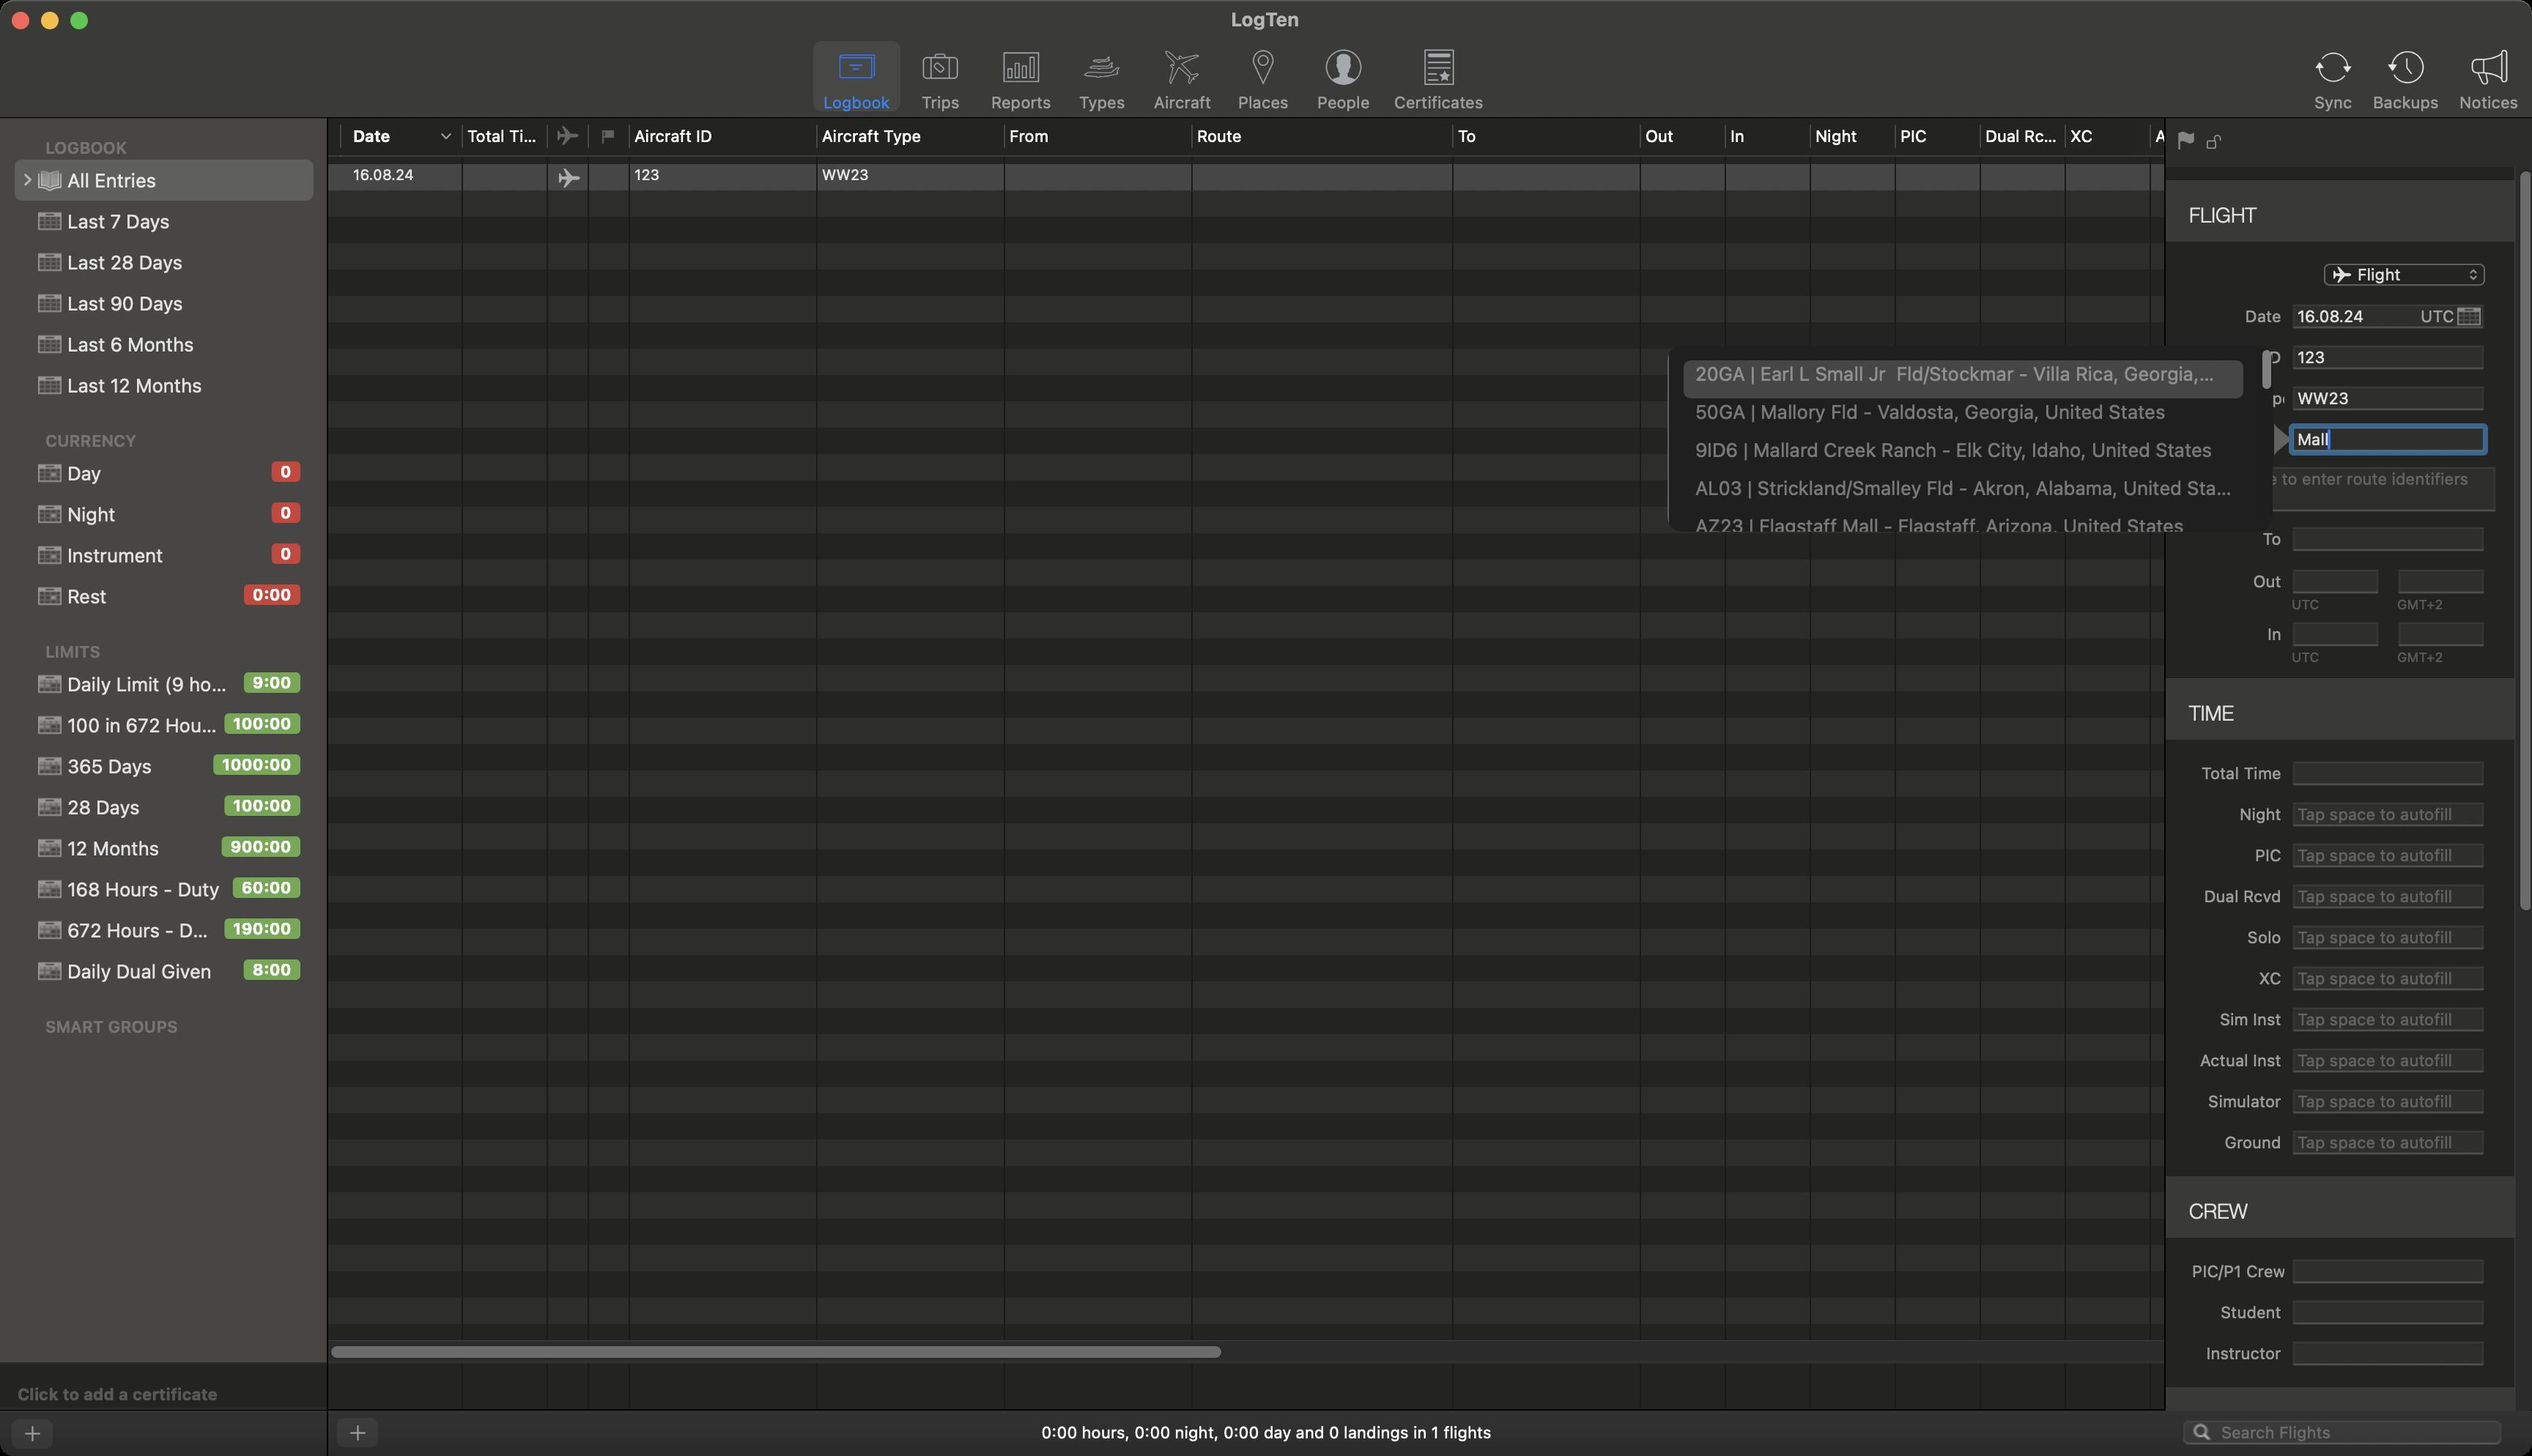
Accessibility tree:
{"name": "LogTen", "role": "AXWindow", "description": null, "role_description": "standard window", "value": null, "position": "0.00;38.00", "size": "1728;994", "children": [{"name": null, "role": "AXSplitGroup", "description": null, "role_description": "split group", "value": null, "position": "0.00;80.00", "size": "1728;914", "children": [{"name": null, "role": "AXGroup", "description": null, "role_description": "group", "value": null, "position": "-7.00;928.00", "size": "234;4", "children": []}, {"name": null, "role": "AXScrollArea", "description": null, "role_description": "scroll area", "value": null, "position": "0.00;80.00", "size": "224;850", "children": [{"name": null, "role": "AXOutline", "description": null, "role_description": "outline", "value": null, "position": "0.00;80.00", "size": "224;850", "children": [{"name": null, "role": "AXRow", "description": null, "role_description": "outline row", "value": null, "position": "0.00;90.00", "size": "224;19", "children": [{"name": null, "role": "AXStaticText", "description": null, "role_description": "text", "value": "LOGBOOK", "position": "29.00;90.00", "size": "179;19", "children": []}]}, {"name": null, "role": "AXRow", "description": null, "role_description": "outline row", "value": null, "position": "0.00;109.00", "size": "224;28", "children": [{"name": null, "role": "AXGroup", "description": null, "role_description": "group", "value": null, "position": "10.00;109.00", "size": "204;28", "children": [{"name": null, "role": "AXDisclosureTriangle", "description": null, "role_description": "disclosure triangle", "value": 0, "position": "12.00;109.00", "size": "13;28", "children": []}, {"name": null, "role": "AXStaticText", "description": null, "role_description": "text", "value": "All Entries", "position": "25.00;109.00", "size": "183;28", "children": []}]}]}, {"name": null, "role": "AXRow", "description": null, "role_description": "outline row", "value": null, "position": "0.00;137.00", "size": "224;28", "children": [{"name": null, "role": "AXStaticText", "description": null, "role_description": "text", "value": "Last 7 Days", "position": "25.00;137.00", "size": "183;28", "children": []}]}, {"name": null, "role": "AXRow", "description": null, "role_description": "outline row", "value": null, "position": "0.00;165.00", "size": "224;28", "children": [{"name": null, "role": "AXStaticText", "description": null, "role_description": "text", "value": "Last 28 Days", "position": "25.00;165.00", "size": "183;28", "children": []}]}, {"name": null, "role": "AXRow", "description": null, "role_description": "outline row", "value": null, "position": "0.00;193.00", "size": "224;28", "children": [{"name": null, "role": "AXStaticText", "description": null, "role_description": "text", "value": "Last 90 Days", "position": "25.00;193.00", "size": "183;28", "children": []}]}, {"name": null, "role": "AXRow", "description": null, "role_description": "outline row", "value": null, "position": "0.00;221.00", "size": "224;28", "children": [{"name": null, "role": "AXStaticText", "description": null, "role_description": "text", "value": "Last 6 Months", "position": "25.00;221.00", "size": "183;28", "children": []}]}, {"name": null, "role": "AXRow", "description": null, "role_description": "outline row", "value": null, "position": "0.00;249.00", "size": "224;28", "children": [{"name": null, "role": "AXStaticText", "description": null, "role_description": "text", "value": "Last 12 Months", "position": "25.00;249.00", "size": "183;28", "children": []}]}, {"name": null, "role": "AXRow", "description": null, "role_description": "outline row", "value": null, "position": "0.00;290.00", "size": "224;19", "children": [{"name": null, "role": "AXStaticText", "description": null, "role_description": "text", "value": "CURRENCY", "position": "29.00;290.00", "size": "179;19", "children": []}]}, {"name": null, "role": "AXRow", "description": null, "role_description": "outline row", "value": null, "position": "0.00;309.00", "size": "224;28", "children": [{"name": null, "role": "AXStaticText", "description": null, "role_description": "text", "value": "Day", "position": "25.00;309.00", "size": "183;28", "children": []}]}, {"name": null, "role": "AXRow", "description": null, "role_description": "outline row", "value": null, "position": "0.00;337.00", "size": "224;28", "children": [{"name": null, "role": "AXStaticText", "description": null, "role_description": "text", "value": "Night", "position": "25.00;337.00", "size": "183;28", "children": []}]}, {"name": null, "role": "AXRow", "description": null, "role_description": "outline row", "value": null, "position": "0.00;365.00", "size": "224;28", "children": [{"name": null, "role": "AXStaticText", "description": null, "role_description": "text", "value": "Instrument", "position": "25.00;365.00", "size": "183;28", "children": []}]}, {"name": null, "role": "AXRow", "description": null, "role_description": "outline row", "value": null, "position": "0.00;393.00", "size": "224;28", "children": [{"name": null, "role": "AXStaticText", "description": null, "role_description": "text", "value": "Rest", "position": "25.00;393.00", "size": "183;28", "children": []}]}, {"name": null, "role": "AXRow", "description": null, "role_description": "outline row", "value": null, "position": "0.00;434.00", "size": "224;19", "children": [{"name": null, "role": "AXStaticText", "description": null, "role_description": "text", "value": "LIMITS", "position": "29.00;434.00", "size": "179;19", "children": []}]}, {"name": null, "role": "AXRow", "description": null, "role_description": "outline row", "value": null, "position": "0.00;453.00", "size": "224;28", "children": [{"name": null, "role": "AXStaticText", "description": null, "role_description": "text", "value": "Daily Limit (9 hours)", "position": "25.00;453.00", "size": "183;28", "children": []}]}, {"name": null, "role": "AXRow", "description": null, "role_description": "outline row", "value": null, "position": "0.00;481.00", "size": "224;28", "children": [{"name": null, "role": "AXStaticText", "description": null, "role_description": "text", "value": "100 in 672 Hours", "position": "25.00;481.00", "size": "183;28", "children": []}]}, {"name": null, "role": "AXRow", "description": null, "role_description": "outline row", "value": null, "position": "0.00;509.00", "size": "224;28", "children": [{"name": null, "role": "AXStaticText", "description": null, "role_description": "text", "value": "365 Days", "position": "25.00;509.00", "size": "183;28", "children": []}]}, {"name": null, "role": "AXRow", "description": null, "role_description": "outline row", "value": null, "position": "0.00;537.00", "size": "224;28", "children": [{"name": null, "role": "AXStaticText", "description": null, "role_description": "text", "value": "28 Days", "position": "25.00;537.00", "size": "183;28", "children": []}]}, {"name": null, "role": "AXRow", "description": null, "role_description": "outline row", "value": null, "position": "0.00;565.00", "size": "224;28", "children": [{"name": null, "role": "AXStaticText", "description": null, "role_description": "text", "value": "12 Months", "position": "25.00;565.00", "size": "183;28", "children": []}]}, {"name": null, "role": "AXRow", "description": null, "role_description": "outline row", "value": null, "position": "0.00;593.00", "size": "224;28", "children": [{"name": null, "role": "AXStaticText", "description": null, "role_description": "text", "value": "168 Hours - Duty", "position": "25.00;593.00", "size": "183;28", "children": []}]}, {"name": null, "role": "AXRow", "description": null, "role_description": "outline row", "value": null, "position": "0.00;621.00", "size": "224;28", "children": [{"name": null, "role": "AXStaticText", "description": null, "role_description": "text", "value": "672 Hours - Duty", "position": "25.00;621.00", "size": "183;28", "children": []}]}, {"name": null, "role": "AXRow", "description": null, "role_description": "outline row", "value": null, "position": "0.00;649.00", "size": "224;28", "children": [{"name": null, "role": "AXStaticText", "description": null, "role_description": "text", "value": "Daily Dual Given", "position": "25.00;649.00", "size": "183;28", "children": []}]}, {"name": null, "role": "AXRow", "description": null, "role_description": "outline row", "value": null, "position": "0.00;690.00", "size": "224;19", "children": [{"name": null, "role": "AXStaticText", "description": null, "role_description": "text", "value": "SMART GROUPS", "position": "29.00;690.00", "size": "179;19", "children": []}]}, {"name": null, "role": "AXColumn", "description": null, "role_description": "column", "value": null, "position": "10.00;80.00", "size": "204;850", "children": []}]}]}, {"name": null, "role": "AXScrollArea", "description": null, "role_description": "scroll area", "value": null, "position": "-2.00;931.00", "size": "227;30", "children": [{"name": null, "role": "AXOutline", "description": null, "role_description": "outline", "value": null, "position": "-2.00;931.00", "size": "227;30", "children": [{"name": null, "role": "AXColumn", "description": null, "role_description": "column", "value": null, "position": "8.00;931.00", "size": "207;30", "children": []}]}]}, {"name": null, "role": "AXGroup", "description": null, "role_description": "group", "value": null, "position": "-3.00;928.00", "size": "227;66", "children": [{"name": null, "role": "AXStaticText", "description": null, "role_description": "text", "value": "", "position": "10.00;933.00", "size": "182;14", "children": []}, {"name": "", "role": "AXButton", "description": "follow link", "role_description": "button", "value": null, "position": "1.00;931.00", "size": "216;29", "children": []}, {"name": null, "role": "AXStaticText", "description": null, "role_description": "text", "value": "", "position": "10.00;945.00", "size": "182;14", "children": []}, {"name": "", "role": "AXMenuButton", "description": "add", "role_description": "menu button", "value": null, "position": "6.00;967.00", "size": "32;25", "children": []}]}, {"name": null, "role": "AXSplitter", "description": null, "role_description": "splitter", "value": 223.0, "position": "223.00;80.00", "size": "1;914", "children": []}, {"name": null, "role": "AXSplitGroup", "description": null, "role_description": "split group", "value": null, "position": "224.00;80.00", "size": "1503;883", "children": [{"name": null, "role": "AXSplitGroup", "description": null, "role_description": "split group", "value": null, "position": "224.00;80.00", "size": "1253;883", "children": [{"name": null, "role": "AXScrollArea", "description": null, "role_description": "scroll area", "value": null, "position": "223.00;931.00", "size": "1255;31", "children": [{"name": null, "role": "AXTable", "description": null, "role_description": "table", "value": null, "position": "223.00;931.00", "size": "2575;33", "children": [{"name": null, "role": "AXRow", "description": null, "role_description": "table row", "value": null, "position": "223.00;936.00", "size": "2575;18", "children": [{"name": null, "role": "AXTextField", "description": null, "role_description": "text field", "value": "", "position": "239.00;937.00", "size": "75;16", "children": []}, {"name": null, "role": "AXTextField", "description": null, "role_description": "text field", "value": "", "position": "317.00;937.00", "size": "55;16", "children": []}, {"name": null, "role": "AXTextField", "description": null, "role_description": "text field", "value": "", "position": "375.00;937.00", "size": "25;16", "children": []}, {"name": null, "role": "AXTextField", "description": null, "role_description": "text field", "value": "", "position": "403.00;937.00", "size": "25;16", "children": []}, {"name": null, "role": "AXTextField", "description": null, "role_description": "text field", "value": "", "position": "431.00;937.00", "size": "125;16", "children": []}, {"name": null, "role": "AXTextField", "description": null, "role_description": "text field", "value": "", "position": "559.00;937.00", "size": "125;16", "children": []}, {"name": null, "role": "AXTextField", "description": null, "role_description": "text field", "value": "", "position": "687.00;937.00", "size": "125;16", "children": []}, {"name": null, "role": "AXTextField", "description": null, "role_description": "text field", "value": "", "position": "815.00;937.00", "size": "175;16", "children": []}, {"name": null, "role": "AXTextField", "description": null, "role_description": "text field", "value": "", "position": "993.00;937.00", "size": "125;16", "children": []}, {"name": null, "role": "AXTextField", "description": null, "role_description": "text field", "value": "", "position": "1121.00;937.00", "size": "55;16", "children": []}, {"name": null, "role": "AXTextField", "description": null, "role_description": "text field", "value": "", "position": "1179.00;937.00", "size": "55;16", "children": []}, {"name": null, "role": "AXTextField", "description": null, "role_description": "text field", "value": "", "position": "1237.00;937.00", "size": "55;16", "children": []}, {"name": null, "role": "AXTextField", "description": null, "role_description": "text field", "value": "", "position": "1295.00;937.00", "size": "55;16", "children": []}, {"name": null, "role": "AXTextField", "description": null, "role_description": "text field", "value": "", "position": "1353.00;937.00", "size": "55;16", "children": []}, {"name": null, "role": "AXTextField", "description": null, "role_description": "text field", "value": "", "position": "1411.00;937.00", "size": "55;16", "children": []}, {"name": null, "role": "AXTextField", "description": null, "role_description": "text field", "value": "", "position": "1469.00;937.00", "size": "55;16", "children": []}, {"name": null, "role": "AXTextField", "description": null, "role_description": "text field", "value": "", "position": "1527.00;937.00", "size": "55;16", "children": []}, {"name": null, "role": "AXTextField", "description": null, "role_description": "text field", "value": "", "position": "1585.00;937.00", "size": "55;16", "children": []}, {"name": null, "role": "AXTextField", "description": null, "role_description": "text field", "value": "", "position": "1643.00;937.00", "size": "55;16", "children": []}, {"name": null, "role": "AXTextField", "description": null, "role_description": "text field", "value": "", "position": "1701.00;937.00", "size": "55;16", "children": []}, {"name": null, "role": "AXTextField", "description": null, "role_description": "text field", "value": "", "position": "1759.00;937.00", "size": "55;16", "children": []}, {"name": null, "role": "AXTextField", "description": null, "role_description": "text field", "value": "", "position": "1817.00;937.00", "size": "55;16", "children": []}, {"name": null, "role": "AXTextField", "description": null, "role_description": "text field", "value": "", "position": "1875.00;937.00", "size": "55;16", "children": []}, {"name": null, "role": "AXTextField", "description": null, "role_description": "text field", "value": "", "position": "1933.00;937.00", "size": "55;16", "children": []}, {"name": null, "role": "AXTextField", "description": null, "role_description": "text field", "value": "", "position": "1991.00;937.00", "size": "55;16", "children": []}, {"name": null, "role": "AXTextField", "description": null, "role_description": "text field", "value": "", "position": "2049.00;937.00", "size": "55;16", "children": []}, {"name": null, "role": "AXTextField", "description": null, "role_description": "text field", "value": "", "position": "2107.00;937.00", "size": "55;16", "children": []}, {"name": null, "role": "AXTextField", "description": null, "role_description": "text field", "value": "", "position": "2165.00;937.00", "size": "125;16", "children": []}, {"name": null, "role": "AXTextField", "description": null, "role_description": "text field", "value": "", "position": "2293.00;937.00", "size": "125;16", "children": []}, {"name": null, "role": "AXTextField", "description": null, "role_description": "text field", "value": "", "position": "2421.00;937.00", "size": "125;16", "children": []}, {"name": null, "role": "AXTextField", "description": null, "role_description": "text field", "value": "", "position": "2549.00;937.00", "size": "175;16", "children": []}, {"name": null, "role": "AXTextField", "description": null, "role_description": "text field", "value": "", "position": "2727.00;937.00", "size": "55;16", "children": []}]}, {"name": null, "role": "AXColumn", "description": null, "role_description": "column", "value": null, "position": "233.00;931.00", "size": "83;33", "children": []}, {"name": null, "role": "AXColumn", "description": null, "role_description": "column", "value": null, "position": "316.00;931.00", "size": "58;33", "children": []}, {"name": null, "role": "AXColumn", "description": null, "role_description": "column", "value": null, "position": "374.00;931.00", "size": "28;33", "children": []}, {"name": null, "role": "AXColumn", "description": null, "role_description": "column", "value": null, "position": "402.00;931.00", "size": "28;33", "children": []}, {"name": null, "role": "AXColumn", "description": null, "role_description": "column", "value": null, "position": "430.00;931.00", "size": "128;33", "children": []}, {"name": null, "role": "AXColumn", "description": null, "role_description": "column", "value": null, "position": "558.00;931.00", "size": "128;33", "children": []}, {"name": null, "role": "AXColumn", "description": null, "role_description": "column", "value": null, "position": "686.00;931.00", "size": "128;33", "children": []}, {"name": null, "role": "AXColumn", "description": null, "role_description": "column", "value": null, "position": "814.00;931.00", "size": "178;33", "children": []}, {"name": null, "role": "AXColumn", "description": null, "role_description": "column", "value": null, "position": "992.00;931.00", "size": "128;33", "children": []}, {"name": null, "role": "AXColumn", "description": null, "role_description": "column", "value": null, "position": "1120.00;931.00", "size": "58;33", "children": []}, {"name": null, "role": "AXColumn", "description": null, "role_description": "column", "value": null, "position": "1178.00;931.00", "size": "58;33", "children": []}, {"name": null, "role": "AXColumn", "description": null, "role_description": "column", "value": null, "position": "1236.00;931.00", "size": "58;33", "children": []}, {"name": null, "role": "AXColumn", "description": null, "role_description": "column", "value": null, "position": "1294.00;931.00", "size": "58;33", "children": []}, {"name": null, "role": "AXColumn", "description": null, "role_description": "column", "value": null, "position": "1352.00;931.00", "size": "58;33", "children": []}, {"name": null, "role": "AXColumn", "description": null, "role_description": "column", "value": null, "position": "1410.00;931.00", "size": "58;33", "children": []}, {"name": null, "role": "AXColumn", "description": null, "role_description": "column", "value": null, "position": "1468.00;931.00", "size": "58;33", "children": []}, {"name": null, "role": "AXColumn", "description": null, "role_description": "column", "value": null, "position": "1526.00;931.00", "size": "58;33", "children": []}, {"name": null, "role": "AXColumn", "description": null, "role_description": "column", "value": null, "position": "1584.00;931.00", "size": "58;33", "children": []}, {"name": null, "role": "AXColumn", "description": null, "role_description": "column", "value": null, "position": "1642.00;931.00", "size": "58;33", "children": []}, {"name": null, "role": "AXColumn", "description": null, "role_description": "column", "value": null, "position": "1700.00;931.00", "size": "58;33", "children": []}, {"name": null, "role": "AXColumn", "description": null, "role_description": "column", "value": null, "position": "1758.00;931.00", "size": "58;33", "children": []}, {"name": null, "role": "AXColumn", "description": null, "role_description": "column", "value": null, "position": "1816.00;931.00", "size": "58;33", "children": []}, {"name": null, "role": "AXColumn", "description": null, "role_description": "column", "value": null, "position": "1874.00;931.00", "size": "58;33", "children": []}, {"name": null, "role": "AXColumn", "description": null, "role_description": "column", "value": null, "position": "1932.00;931.00", "size": "58;33", "children": []}, {"name": null, "role": "AXColumn", "description": null, "role_description": "column", "value": null, "position": "1990.00;931.00", "size": "58;33", "children": []}, {"name": null, "role": "AXColumn", "description": null, "role_description": "column", "value": null, "position": "2048.00;931.00", "size": "58;33", "children": []}, {"name": null, "role": "AXColumn", "description": null, "role_description": "column", "value": null, "position": "2106.00;931.00", "size": "58;33", "children": []}, {"name": null, "role": "AXColumn", "description": null, "role_description": "column", "value": null, "position": "2164.00;931.00", "size": "128;33", "children": []}, {"name": null, "role": "AXColumn", "description": null, "role_description": "column", "value": null, "position": "2292.00;931.00", "size": "128;33", "children": []}, {"name": null, "role": "AXColumn", "description": null, "role_description": "column", "value": null, "position": "2420.00;931.00", "size": "128;33", "children": []}, {"name": null, "role": "AXColumn", "description": null, "role_description": "column", "value": null, "position": "2548.00;931.00", "size": "178;33", "children": []}, {"name": null, "role": "AXColumn", "description": null, "role_description": "column", "value": null, "position": "2726.00;931.00", "size": "62;33", "children": []}]}]}, {"name": null, "role": "AXScrollArea", "description": null, "role_description": "scroll area", "value": null, "position": "223.00;79.00", "size": "1255;851", "children": [{"name": null, "role": "AXTable", "description": null, "role_description": "table", "value": null, "position": "223.00;107.00", "size": "2575;808", "children": [{"name": null, "role": "AXRow", "description": null, "role_description": "table row", "value": null, "position": "223.00;112.00", "size": "2575;18", "children": [{"name": null, "role": "AXTextField", "description": null, "role_description": "text field", "value": "16.08.24", "position": "239.00;113.00", "size": "75;16", "children": []}, {"name": null, "role": "AXTextField", "description": null, "role_description": "text field", "value": "", "position": "317.00;113.00", "size": "55;16", "children": []}, {"name": null, "role": "AXImage", "description": "airplane mode", "role_description": "image", "value": null, "position": "375.00;113.00", "size": "25;16", "children": []}, {"name": null, "role": "AXImage", "description": "", "role_description": "image", "value": null, "position": "403.00;113.00", "size": "25;16", "children": []}, {"name": null, "role": "AXTextField", "description": null, "role_description": "text field", "value": "123", "position": "431.00;113.00", "size": "125;16", "children": []}, {"name": null, "role": "AXTextField", "description": null, "role_description": "text field", "value": "WW23", "position": "559.00;113.00", "size": "125;16", "children": []}, {"name": null, "role": "AXTextField", "description": null, "role_description": "text field", "value": "", "position": "687.00;113.00", "size": "125;16", "children": []}, {"name": null, "role": "AXStaticText", "description": null, "role_description": "text", "value": null, "position": "815.00;113.00", "size": "175;16", "children": []}, {"name": null, "role": "AXTextField", "description": null, "role_description": "text field", "value": "", "position": "993.00;113.00", "size": "125;16", "children": []}, {"name": null, "role": "AXTextField", "description": null, "role_description": "text field", "value": "", "position": "1121.00;113.00", "size": "55;16", "children": []}, {"name": null, "role": "AXTextField", "description": null, "role_description": "text field", "value": "", "position": "1179.00;113.00", "size": "55;16", "children": []}, {"name": null, "role": "AXTextField", "description": null, "role_description": "text field", "value": "", "position": "1237.00;113.00", "size": "55;16", "children": []}, {"name": null, "role": "AXTextField", "description": null, "role_description": "text field", "value": "", "position": "1295.00;113.00", "size": "55;16", "children": []}, {"name": null, "role": "AXTextField", "description": null, "role_description": "text field", "value": "", "position": "1353.00;113.00", "size": "55;16", "children": []}, {"name": null, "role": "AXTextField", "description": null, "role_description": "text field", "value": "", "position": "1411.00;113.00", "size": "55;16", "children": []}, {"name": null, "role": "AXTextField", "description": null, "role_description": "text field", "value": "", "position": "1469.00;113.00", "size": "55;16", "children": []}, {"name": null, "role": "AXTextField", "description": null, "role_description": "text field", "value": "", "position": "1527.00;113.00", "size": "55;16", "children": []}, {"name": null, "role": "AXTextField", "description": null, "role_description": "text field", "value": "", "position": "1585.00;113.00", "size": "55;16", "children": []}, {"name": null, "role": "AXTextField", "description": null, "role_description": "text field", "value": "", "position": "1643.00;113.00", "size": "55;16", "children": []}, {"name": null, "role": "AXTextField", "description": null, "role_description": "text field", "value": "", "position": "1701.00;113.00", "size": "55;16", "children": []}, {"name": null, "role": "AXTextField", "description": null, "role_description": "text field", "value": "", "position": "1759.00;113.00", "size": "55;16", "children": []}, {"name": null, "role": "AXTextField", "description": null, "role_description": "text field", "value": "", "position": "1817.00;113.00", "size": "55;16", "children": []}, {"name": null, "role": "AXTextField", "description": null, "role_description": "text field", "value": "", "position": "1875.00;113.00", "size": "55;16", "children": []}, {"name": null, "role": "AXTextField", "description": null, "role_description": "text field", "value": "", "position": "1933.00;113.00", "size": "55;16", "children": []}, {"name": null, "role": "AXTextField", "description": null, "role_description": "text field", "value": "", "position": "1991.00;113.00", "size": "55;16", "children": []}, {"name": null, "role": "AXTextField", "description": null, "role_description": "text field", "value": "", "position": "2049.00;113.00", "size": "55;16", "children": []}, {"name": null, "role": "AXTextField", "description": null, "role_description": "text field", "value": "", "position": "2107.00;113.00", "size": "55;16", "children": []}, {"name": null, "role": "AXTextField", "description": null, "role_description": "text field", "value": "", "position": "2165.00;113.00", "size": "125;16", "children": []}, {"name": null, "role": "AXTextField", "description": null, "role_description": "text field", "value": "", "position": "2293.00;113.00", "size": "125;16", "children": []}, {"name": null, "role": "AXTextField", "description": null, "role_description": "text field", "value": "", "position": "2421.00;113.00", "size": "125;16", "children": []}, {"name": null, "role": "AXTextField", "description": null, "role_description": "text field", "value": "", "position": "2549.00;113.00", "size": "175;16", "children": []}, {"name": "", "role": "AXCheckBox", "description": null, "role_description": "checkbox", "value": 0, "position": "2727.00;113.00", "size": "55;16", "children": []}]}, {"name": null, "role": "AXColumn", "description": null, "role_description": "column", "value": null, "position": "233.00;107.00", "size": "83;808", "children": []}, {"name": null, "role": "AXColumn", "description": null, "role_description": "column", "value": null, "position": "316.00;107.00", "size": "58;808", "children": []}, {"name": null, "role": "AXColumn", "description": null, "role_description": "column", "value": null, "position": "374.00;107.00", "size": "28;808", "children": []}, {"name": null, "role": "AXColumn", "description": null, "role_description": "column", "value": null, "position": "402.00;107.00", "size": "28;808", "children": []}, {"name": null, "role": "AXColumn", "description": null, "role_description": "column", "value": null, "position": "430.00;107.00", "size": "128;808", "children": []}, {"name": null, "role": "AXColumn", "description": null, "role_description": "column", "value": null, "position": "558.00;107.00", "size": "128;808", "children": []}, {"name": null, "role": "AXColumn", "description": null, "role_description": "column", "value": null, "position": "686.00;107.00", "size": "128;808", "children": []}, {"name": null, "role": "AXColumn", "description": null, "role_description": "column", "value": null, "position": "814.00;107.00", "size": "178;808", "children": []}, {"name": null, "role": "AXColumn", "description": null, "role_description": "column", "value": null, "position": "992.00;107.00", "size": "128;808", "children": []}, {"name": null, "role": "AXColumn", "description": null, "role_description": "column", "value": null, "position": "1120.00;107.00", "size": "58;808", "children": []}, {"name": null, "role": "AXColumn", "description": null, "role_description": "column", "value": null, "position": "1178.00;107.00", "size": "58;808", "children": []}, {"name": null, "role": "AXColumn", "description": null, "role_description": "column", "value": null, "position": "1236.00;107.00", "size": "58;808", "children": []}, {"name": null, "role": "AXColumn", "description": null, "role_description": "column", "value": null, "position": "1294.00;107.00", "size": "58;808", "children": []}, {"name": null, "role": "AXColumn", "description": null, "role_description": "column", "value": null, "position": "1352.00;107.00", "size": "58;808", "children": []}, {"name": null, "role": "AXColumn", "description": null, "role_description": "column", "value": null, "position": "1410.00;107.00", "size": "58;808", "children": []}, {"name": null, "role": "AXColumn", "description": null, "role_description": "column", "value": null, "position": "1468.00;107.00", "size": "58;808", "children": []}, {"name": null, "role": "AXColumn", "description": null, "role_description": "column", "value": null, "position": "1526.00;107.00", "size": "58;808", "children": []}, {"name": null, "role": "AXColumn", "description": null, "role_description": "column", "value": null, "position": "1584.00;107.00", "size": "58;808", "children": []}, {"name": null, "role": "AXColumn", "description": null, "role_description": "column", "value": null, "position": "1642.00;107.00", "size": "58;808", "children": []}, {"name": null, "role": "AXColumn", "description": null, "role_description": "column", "value": null, "position": "1700.00;107.00", "size": "58;808", "children": []}, {"name": null, "role": "AXColumn", "description": null, "role_description": "column", "value": null, "position": "1758.00;107.00", "size": "58;808", "children": []}, {"name": null, "role": "AXColumn", "description": null, "role_description": "column", "value": null, "position": "1816.00;107.00", "size": "58;808", "children": []}, {"name": null, "role": "AXColumn", "description": null, "role_description": "column", "value": null, "position": "1874.00;107.00", "size": "58;808", "children": []}, {"name": null, "role": "AXColumn", "description": null, "role_description": "column", "value": null, "position": "1932.00;107.00", "size": "58;808", "children": []}, {"name": null, "role": "AXColumn", "description": null, "role_description": "column", "value": null, "position": "1990.00;107.00", "size": "58;808", "children": []}, {"name": null, "role": "AXColumn", "description": null, "role_description": "column", "value": null, "position": "2048.00;107.00", "size": "58;808", "children": []}, {"name": null, "role": "AXColumn", "description": null, "role_description": "column", "value": null, "position": "2106.00;107.00", "size": "58;808", "children": []}, {"name": null, "role": "AXColumn", "description": null, "role_description": "column", "value": null, "position": "2164.00;107.00", "size": "128;808", "children": []}, {"name": null, "role": "AXColumn", "description": null, "role_description": "column", "value": null, "position": "2292.00;107.00", "size": "128;808", "children": []}, {"name": null, "role": "AXColumn", "description": null, "role_description": "column", "value": null, "position": "2420.00;107.00", "size": "128;808", "children": []}, {"name": null, "role": "AXColumn", "description": null, "role_description": "column", "value": null, "position": "2548.00;107.00", "size": "178;808", "children": []}, {"name": null, "role": "AXColumn", "description": null, "role_description": "column", "value": null, "position": "2726.00;107.00", "size": "62;808", "children": []}, {"name": null, "role": "AXGroup", "description": null, "role_description": "group", "value": null, "position": "223.00;79.00", "size": "2575;28", "children": [{"name": "Date", "role": "AXButton", "description": null, "role_description": "sort button", "value": null, "position": "233.00;79.00", "size": "83;28", "children": []}, {"name": "Total_Time", "role": "AXButton", "description": null, "role_description": "sort button", "value": null, "position": "316.00;79.00", "size": "58;28", "children": []}, {"name": "", "role": "AXButton", "description": null, "role_description": "sort button", "value": null, "position": "374.00;79.00", "size": "28;28", "children": []}, {"name": "", "role": "AXButton", "description": null, "role_description": "sort button", "value": null, "position": "402.00;79.00", "size": "28;28", "children": []}, {"name": "Aircraft_ID", "role": "AXButton", "description": null, "role_description": "sort button", "value": null, "position": "430.00;79.00", "size": "128;28", "children": []}, {"name": "Aircraft_Type", "role": "AXButton", "description": null, "role_description": "sort button", "value": null, "position": "558.00;79.00", "size": "128;28", "children": []}, {"name": "From", "role": "AXButton", "description": null, "role_description": "sort button", "value": null, "position": "686.00;79.00", "size": "128;28", "children": []}, {"name": "Route", "role": "AXButton", "description": null, "role_description": "sort button", "value": null, "position": "814.00;79.00", "size": "178;28", "children": []}, {"name": "To", "role": "AXButton", "description": null, "role_description": "sort button", "value": null, "position": "992.00;79.00", "size": "128;28", "children": []}, {"name": "Out", "role": "AXButton", "description": null, "role_description": "sort button", "value": null, "position": "1120.00;79.00", "size": "58;28", "children": []}, {"name": "In", "role": "AXButton", "description": null, "role_description": "sort button", "value": null, "position": "1178.00;79.00", "size": "58;28", "children": []}, {"name": "Night", "role": "AXButton", "description": null, "role_description": "sort button", "value": null, "position": "1236.00;79.00", "size": "58;28", "children": []}, {"name": "PIC", "role": "AXButton", "description": null, "role_description": "sort button", "value": null, "position": "1294.00;79.00", "size": "58;28", "children": []}, {"name": "Dual_Rcvd", "role": "AXButton", "description": null, "role_description": "sort button", "value": null, "position": "1352.00;79.00", "size": "58;28", "children": []}, {"name": "XC", "role": "AXButton", "description": null, "role_description": "sort button", "value": null, "position": "1410.00;79.00", "size": "58;28", "children": []}, {"name": "Actual_Inst", "role": "AXButton", "description": null, "role_description": "sort button", "value": null, "position": "1468.00;79.00", "size": "58;28", "children": []}, {"name": "Sim_Inst", "role": "AXButton", "description": null, "role_description": "sort button", "value": null, "position": "1526.00;79.00", "size": "58;28", "children": []}, {"name": "Solo", "role": "AXButton", "description": null, "role_description": "sort button", "value": null, "position": "1584.00;79.00", "size": "58;28", "children": []}, {"name": "Simulator", "role": "AXButton", "description": null, "role_description": "sort button", "value": null, "position": "1642.00;79.00", "size": "58;28", "children": []}, {"name": "Ground", "role": "AXButton", "description": null, "role_description": "sort button", "value": null, "position": "1700.00;79.00", "size": "58;28", "children": []}, {"name": "Day_Ldg", "role": "AXButton", "description": null, "role_description": "sort button", "value": null, "position": "1758.00;79.00", "size": "58;28", "children": []}, {"name": "Day_T/O", "role": "AXButton", "description": null, "role_description": "sort button", "value": null, "position": "1816.00;79.00", "size": "58;28", "children": []}, {"name": "Night_Ldg", "role": "AXButton", "description": null, "role_description": "sort button", "value": null, "position": "1874.00;79.00", "size": "58;28", "children": []}, {"name": "Night_T/O", "role": "AXButton", "description": null, "role_description": "sort button", "value": null, "position": "1932.00;79.00", "size": "58;28", "children": []}, {"name": "Holds", "role": "AXButton", "description": null, "role_description": "sort button", "value": null, "position": "1990.00;79.00", "size": "58;28", "children": []}, {"name": "Approach_1", "role": "AXButton", "description": null, "role_description": "sort button", "value": null, "position": "2048.00;79.00", "size": "58;28", "children": []}, {"name": "Approach_2", "role": "AXButton", "description": null, "role_description": "sort button", "value": null, "position": "2106.00;79.00", "size": "58;28", "children": []}, {"name": "PIC/P1_Crew", "role": "AXButton", "description": null, "role_description": "sort button", "value": null, "position": "2164.00;79.00", "size": "128;28", "children": []}, {"name": "Instructor", "role": "AXButton", "description": null, "role_description": "sort button", "value": null, "position": "2292.00;79.00", "size": "128;28", "children": []}, {"name": "Student", "role": "AXButton", "description": null, "role_description": "sort button", "value": null, "position": "2420.00;79.00", "size": "128;28", "children": []}, {"name": "Remarks", "role": "AXButton", "description": null, "role_description": "sort button", "value": null, "position": "2548.00;79.00", "size": "178;28", "children": []}, {"name": "Flight_Review", "role": "AXButton", "description": null, "role_description": "sort button", "value": null, "position": "2726.00;79.00", "size": "62;28", "children": []}]}]}, {"name": null, "role": "AXScrollBar", "description": null, "role_description": "scroll bar", "value": 0.0, "position": "223.00;915.00", "size": "1255;15", "children": [{"name": null, "role": "AXValueIndicator", "description": null, "role_description": "value indicator", "value": 0.0, "position": "225.00;915.00", "size": "610;15", "children": []}, {"name": null, "role": "AXButton", "description": null, "role_description": "increment arrow button", "value": null, "position": "223.00;915.00", "size": "0;0", "children": []}, {"name": null, "role": "AXButton", "description": null, "role_description": "decrement arrow button", "value": null, "position": "223.00;915.00", "size": "0;0", "children": []}, {"name": null, "role": "AXButton", "description": null, "role_description": "increment page button", "value": null, "position": "835.00;915.00", "size": "643;15", "children": []}, {"name": null, "role": "AXButton", "description": null, "role_description": "decrement page button", "value": null, "position": "223.00;915.00", "size": "2;15", "children": []}]}]}, {"name": null, "role": "AXSplitter", "description": null, "role_description": "splitter", "value": 882.0, "position": "224.00;962.00", "size": "1253;1", "children": []}]}, {"name": null, "role": "AXSplitter", "description": null, "role_description": "splitter", "value": 1253.0, "position": "1477.00;80.00", "size": "1;883", "children": []}, {"name": null, "role": "AXList", "description": null, "role_description": "list", "value": null, "position": "1478.00;114.00", "size": "253;849", "children": [{"name": null, "role": "AXRow", "description": null, "role_description": "row", "value": null, "position": "1478.00;114.00", "size": "238;0", "children": [{"name": null, "role": "AXGroup", "description": null, "role_description": "group", "value": null, "position": "1478.00;123.00", "size": "238;42", "children": [{"name": null, "role": "AXStaticText", "description": null, "role_description": "text", "value": "CAUTION", "position": "1492.00;138.00", "size": "219;22", "children": []}]}]}, {"name": null, "role": "AXRow", "description": null, "role_description": "row", "value": null, "position": "1478.00;114.00", "size": "238;0", "children": [{"name": null, "role": "AXTextArea", "description": null, "role_description": "text entry area", "value": "", "position": "1478.00;114.00", "size": "238;0", "children": []}]}, {"name": null, "role": "AXRow", "description": null, "role_description": "row", "value": null, "position": "1478.00;114.00", "size": "238;60", "children": [{"name": null, "role": "AXGroup", "description": null, "role_description": "group", "value": null, "position": "1478.00;123.00", "size": "238;42", "children": [{"name": null, "role": "AXStaticText", "description": null, "role_description": "text", "value": "FLIGHT", "position": "1492.00;138.00", "size": "219;22", "children": []}]}]}, {"name": null, "role": "AXRow", "description": null, "role_description": "row", "value": null, "position": "1478.00;174.00", "size": "238;28", "children": [{"name": null, "role": "AXPopUpButton", "description": null, "role_description": "pop up button", "value": "Flight", "position": "1586.00;177.00", "size": "110;22", "children": []}]}, {"name": null, "role": "AXRow", "description": null, "role_description": "row", "value": null, "position": "1478.00;202.00", "size": "238;28", "children": [{"name": null, "role": "AXStaticText", "description": null, "role_description": "text", "value": "Date", "position": "1495.00;209.00", "size": "64;14", "children": []}, {"name": null, "role": "AXTextField", "description": null, "role_description": "text field", "value": "16.08.24", "position": "1564.00;206.00", "size": "132;19", "children": []}, {"name": "", "role": "AXButton", "description": null, "role_description": "button", "value": null, "position": "1676.00;208.00", "size": "18;16", "children": []}, {"name": null, "role": "AXStaticText", "description": null, "role_description": "text", "value": "UTC", "position": "1628.00;209.00", "size": "49;17", "children": []}]}, {"name": null, "role": "AXRow", "description": null, "role_description": "row", "value": null, "position": "1478.00;230.00", "size": "238;28", "children": [{"name": null, "role": "AXStaticText", "description": null, "role_description": "text", "value": "Aircraft ID", "position": "1495.00;237.00", "size": "64;14", "children": []}, {"name": null, "role": "AXTextField", "description": null, "role_description": "text field", "value": "123", "position": "1564.00;234.00", "size": "132;19", "children": []}]}, {"name": null, "role": "AXRow", "description": null, "role_description": "row", "value": null, "position": "1478.00;258.00", "size": "238;28", "children": [{"name": null, "role": "AXStaticText", "description": null, "role_description": "text", "value": "Aircraft Type", "position": "1495.00;265.00", "size": "64;14", "children": []}, {"name": null, "role": "AXTextField", "description": null, "role_description": "text field", "value": "WW23", "position": "1564.00;262.00", "size": "132;19", "children": []}]}, {"name": null, "role": "AXRow", "description": null, "role_description": "row", "value": null, "position": "1478.00;286.00", "size": "238;28", "children": [{"name": null, "role": "AXStaticText", "description": null, "role_description": "text", "value": "From", "position": "1495.00;293.00", "size": "64;14", "children": []}, {"name": null, "role": "AXTextField", "description": null, "role_description": "text field", "value": "Mall", "position": "1564.00;290.00", "size": "132;19", "children": []}, {"name": null, "role": "AXPopover", "description": "", "role_description": "popover", "value": null, "position": "1125.00;223.00", "size": "439;153", "children": [{"name": null, "role": "AXScrollArea", "description": null, "role_description": "scroll area", "value": null, "position": "1139.00;236.00", "size": "413;127", "children": [{"name": null, "role": "AXTable", "description": null, "role_description": "table", "value": null, "position": "1139.00;236.00", "size": "402;540", "children": [{"name": null, "role": "AXRow", "description": null, "role_description": "table row", "value": null, "position": "1139.00;246.00", "size": "402;26", "children": [{"name": null, "role": "AXTextField", "description": null, "role_description": "text field", "value": "20GA | Earl L Small Jr  Fld/Stockmar - Villa Rica, Georgia, United States", "position": "1155.00;247.00", "size": "370;24", "children": []}]}, {"name": null, "role": "AXRow", "description": null, "role_description": "table row", "value": null, "position": "1139.00;272.00", "size": "402;26", "children": [{"name": null, "role": "AXTextField", "description": null, "role_description": "text field", "value": "50GA | Mallory Fld - Valdosta, Georgia, United States", "position": "1155.00;273.00", "size": "370;24", "children": []}]}, {"name": null, "role": "AXRow", "description": null, "role_description": "table row", "value": null, "position": "1139.00;298.00", "size": "402;26", "children": [{"name": null, "role": "AXTextField", "description": null, "role_description": "text field", "value": "9ID6 | Mallard Creek Ranch - Elk City, Idaho, United States", "position": "1155.00;299.00", "size": "370;24", "children": []}]}, {"name": null, "role": "AXRow", "description": null, "role_description": "table row", "value": null, "position": "1139.00;324.00", "size": "402;26", "children": [{"name": null, "role": "AXTextField", "description": null, "role_description": "text field", "value": "AL03 | Strickland/Smalley Fld - Akron, Alabama, United States", "position": "1155.00;325.00", "size": "370;24", "children": []}]}, {"name": null, "role": "AXRow", "description": null, "role_description": "table row", "value": null, "position": "1139.00;350.00", "size": "402;26", "children": [{"name": null, "role": "AXTextField", "description": null, "role_description": "text field", "value": "AZ23 | Flagstaff Mall - Flagstaff, Arizona, United States", "position": "1155.00;351.00", "size": "370;24", "children": []}]}, {"name": null, "role": "AXRow", "description": null, "role_description": "table row", "value": null, "position": "1139.00;376.00", "size": "402;26", "children": [{"name": null, "role": "AXTextField", "description": null, "role_description": "text field", "value": "AZ29 | Westridge Mall - Phoenix, Arizona, United States", "position": "1155.00;377.00", "size": "370;24", "children": []}]}, {"name": null, "role": "AXRow", "description": null, "role_description": "table row", "value": null, "position": "1139.00;402.00", "size": "402;26", "children": [{"name": null, "role": "AXTextField", "description": null, "role_description": "text field", "value": "DNKN | (KAN) Mallam Aminu Kano - Kano, Nigeria", "position": "1155.00;403.00", "size": "370;24", "children": []}]}, {"name": null, "role": "AXRow", "description": null, "role_description": "table row", "value": null, "position": "1139.00;428.00", "size": "402;26", "children": [{"name": null, "role": "AXTextField", "description": null, "role_description": "text field", "value": "GA04 | Mallards Landing - Locust Grove, Georgia, United States", "position": "1155.00;429.00", "size": "370;24", "children": []}]}, {"name": null, "role": "AXRow", "description": null, "role_description": "table row", "value": null, "position": "1139.00;454.00", "size": "402;26", "children": [{"name": null, "role": "AXTextField", "description": null, "role_description": "text field", "value": "IN81 | Small Fld - Carthage, Indiana, United States", "position": "1155.00;455.00", "size": "370;24", "children": []}]}, {"name": null, "role": "AXRow", "description": null, "role_description": "table row", "value": null, "position": "1139.00;480.00", "size": "402;26", "children": [{"name": null, "role": "AXTextField", "description": null, "role_description": "text field", "value": "LEPA | (PMI) Son San Juan (Mil/Civ) - Palma De Mallorca, Balearic Islands, Spain", "position": "1155.00;481.00", "size": "370;24", "children": []}]}, {"name": null, "role": "AXRow", "description": null, "role_description": "table row", "value": null, "position": "1139.00;506.00", "size": "402;26", "children": [{"name": null, "role": "AXTextField", "description": null, "role_description": "text field", "value": "LESB | Aeropuerto De Son Bonet - Palma De Mallorca, Balearic Islands, Spain", "position": "1155.00;507.00", "size": "370;24", "children": []}]}, {"name": null, "role": "AXRow", "description": null, "role_description": "table row", "value": null, "position": "1139.00;532.00", "size": "402;26", "children": [{"name": null, "role": "AXTextField", "description": null, "role_description": "text field", "value": "MALRY | Mallory - United Kingdom", "position": "1155.00;533.00", "size": "370;24", "children": []}]}, {"name": null, "role": "AXRow", "description": null, "role_description": "table row", "value": null, "position": "1139.00;558.00", "size": "402;26", "children": [{"name": null, "role": "AXTextField", "description": null, "role_description": "text field", "value": "PR29 | Villamil-Mayaguez Mall - Mayaguez, Puerto Rico, United States", "position": "1155.00;559.00", "size": "370;24", "children": []}]}, {"name": null, "role": "AXRow", "description": null, "role_description": "table row", "value": null, "position": "1139.00;584.00", "size": "402;26", "children": [{"name": null, "role": "AXTextField", "description": null, "role_description": "text field", "value": "SJXY | Piratas Mall - Piratas Mall, Brazil", "position": "1155.00;585.00", "size": "370;24", "children": []}]}, {"name": null, "role": "AXRow", "description": null, "role_description": "table row", "value": null, "position": "1139.00;610.00", "size": "402;26", "children": [{"name": null, "role": "AXTextField", "description": null, "role_description": "text field", "value": "VT57 | Malletts Head - Colchester, Vermont, United States", "position": "1155.00;611.00", "size": "370;24", "children": []}]}, {"name": null, "role": "AXRow", "description": null, "role_description": "table row", "value": null, "position": "1139.00;636.00", "size": "402;26", "children": [{"name": null, "role": "AXTextField", "description": null, "role_description": "text field", "value": "WV12 | Mallory - South Charleston, West Virginia, United States", "position": "1155.00;637.00", "size": "370;24", "children": []}]}, {"name": null, "role": "AXRow", "description": null, "role_description": "table row", "value": null, "position": "1139.00;662.00", "size": "402;26", "children": [{"name": null, "role": "AXTextField", "description": null, "role_description": "text field", "value": "YGOM | Goomalling - Goomalling, Australia", "position": "1155.00;663.00", "size": "370;24", "children": []}]}, {"name": null, "role": "AXRow", "description": null, "role_description": "table row", "value": null, "position": "1139.00;688.00", "size": "402;26", "children": [{"name": null, "role": "AXTextField", "description": null, "role_description": "text field", "value": "YMCO | (XMC) Mallacoota - Mallacoota, Victoria, Australia", "position": "1155.00;689.00", "size": "370;24", "children": []}]}, {"name": null, "role": "AXRow", "description": null, "role_description": "table row", "value": null, "position": "1139.00;714.00", "size": "402;26", "children": [{"name": null, "role": "AXTextField", "description": null, "role_description": "text field", "value": "YMSD | Mallison Island - Mallison Island, Australia", "position": "1155.00;715.00", "size": "370;24", "children": []}]}, {"name": null, "role": "AXRow", "description": null, "role_description": "table row", "value": null, "position": "1139.00;740.00", "size": "402;26", "children": [{"name": null, "role": "AXTextField", "description": null, "role_description": "text field", "value": "YMYH | Mallapunya Springs Station - Mallapunya Springs Stn, Northern Territory, Australia", "position": "1155.00;741.00", "size": "370;24", "children": []}]}, {"name": null, "role": "AXColumn", "description": null, "role_description": "column", "value": null, "position": "1149.00;236.00", "size": "382;540", "children": []}]}, {"name": null, "role": "AXScrollBar", "description": null, "role_description": "scroll bar", "value": 0.0, "position": "1541.00;236.00", "size": "11;127", "children": [{"name": null, "role": "AXValueIndicator", "description": null, "role_description": "value indicator", "value": 0.0, "position": "1541.00;238.00", "size": "11;28", "children": []}, {"name": null, "role": "AXButton", "description": null, "role_description": "increment arrow button", "value": null, "position": "1541.00;236.00", "size": "0;0", "children": []}, {"name": null, "role": "AXButton", "description": null, "role_description": "decrement arrow button", "value": null, "position": "1541.00;236.00", "size": "0;0", "children": []}, {"name": null, "role": "AXButton", "description": null, "role_description": "increment page button", "value": null, "position": "1541.00;267.00", "size": "11;96", "children": []}, {"name": null, "role": "AXButton", "description": null, "role_description": "decrement page button", "value": null, "position": "1541.00;236.00", "size": "11;2", "children": []}]}]}]}]}, {"name": null, "role": "AXRow", "description": null, "role_description": "row", "value": null, "position": "1478.00;314.00", "size": "238;40", "children": [{"name": null, "role": "AXTextField", "description": null, "role_description": "text field", "value": null, "position": "1498.00;317.00", "size": "206;33", "children": []}]}, {"name": null, "role": "AXRow", "description": null, "role_description": "row", "value": null, "position": "1478.00;354.00", "size": "238;28", "children": [{"name": null, "role": "AXStaticText", "description": null, "role_description": "text", "value": "To", "position": "1495.00;361.00", "size": "64;14", "children": []}, {"name": null, "role": "AXTextField", "description": null, "role_description": "text field", "value": "", "position": "1564.00;358.00", "size": "132;19", "children": []}]}, {"name": null, "role": "AXRow", "description": null, "role_description": "row", "value": null, "position": "1478.00;382.00", "size": "238;36", "children": [{"name": null, "role": "AXStaticText", "description": null, "role_description": "text", "value": "Out", "position": "1495.00;390.00", "size": "64;14", "children": []}, {"name": null, "role": "AXTextField", "description": null, "role_description": "text field", "value": "", "position": "1636.00;387.00", "size": "60;19", "children": []}, {"name": null, "role": "AXStaticText", "description": null, "role_description": "text", "value": "UTC", "position": "1562.00;407.00", "size": "66;11", "children": []}, {"name": null, "role": "AXStaticText", "description": null, "role_description": "text", "value": "GMT+2", "position": "1634.00;407.00", "size": "66;11", "children": []}, {"name": null, "role": "AXTextField", "description": null, "role_description": "text field", "value": "", "position": "1564.00;387.00", "size": "60;19", "children": []}]}, {"name": null, "role": "AXRow", "description": null, "role_description": "row", "value": null, "position": "1478.00;418.00", "size": "238;36", "children": [{"name": null, "role": "AXStaticText", "description": null, "role_description": "text", "value": "In", "position": "1495.00;426.00", "size": "64;14", "children": []}, {"name": null, "role": "AXTextField", "description": null, "role_description": "text field", "value": "", "position": "1636.00;423.00", "size": "60;19", "children": []}, {"name": null, "role": "AXStaticText", "description": null, "role_description": "text", "value": "UTC", "position": "1562.00;443.00", "size": "66;11", "children": []}, {"name": null, "role": "AXStaticText", "description": null, "role_description": "text", "value": "GMT+2", "position": "1634.00;443.00", "size": "66;11", "children": []}, {"name": null, "role": "AXTextField", "description": null, "role_description": "text field", "value": "", "position": "1564.00;423.00", "size": "60;19", "children": []}]}, {"name": null, "role": "AXRow", "description": null, "role_description": "row", "value": null, "position": "1478.00;454.00", "size": "238;60", "children": [{"name": null, "role": "AXGroup", "description": null, "role_description": "group", "value": null, "position": "1478.00;463.00", "size": "238;42", "children": [{"name": null, "role": "AXStaticText", "description": null, "role_description": "text", "value": "TIME", "position": "1492.00;478.00", "size": "219;22", "children": []}]}]}, {"name": null, "role": "AXRow", "description": null, "role_description": "row", "value": null, "position": "1478.00;514.00", "size": "238;28", "children": [{"name": null, "role": "AXStaticText", "description": null, "role_description": "text", "value": "Total Time", "position": "1495.00;521.00", "size": "64;14", "children": []}, {"name": null, "role": "AXTextField", "description": null, "role_description": "text field", "value": "", "position": "1564.00;518.00", "size": "132;19", "children": []}]}, {"name": null, "role": "AXRow", "description": null, "role_description": "row", "value": null, "position": "1478.00;542.00", "size": "238;28", "children": [{"name": null, "role": "AXStaticText", "description": null, "role_description": "text", "value": "Night", "position": "1495.00;549.00", "size": "64;14", "children": []}, {"name": null, "role": "AXTextField", "description": null, "role_description": "text field", "value": "", "position": "1564.00;546.00", "size": "132;19", "children": []}]}, {"name": null, "role": "AXRow", "description": null, "role_description": "row", "value": null, "position": "1478.00;570.00", "size": "238;28", "children": [{"name": null, "role": "AXStaticText", "description": null, "role_description": "text", "value": "PIC", "position": "1495.00;577.00", "size": "64;14", "children": []}, {"name": null, "role": "AXTextField", "description": null, "role_description": "text field", "value": "", "position": "1564.00;574.00", "size": "132;19", "children": []}]}, {"name": null, "role": "AXRow", "description": null, "role_description": "row", "value": null, "position": "1478.00;598.00", "size": "238;28", "children": [{"name": null, "role": "AXStaticText", "description": null, "role_description": "text", "value": "Dual Rcvd", "position": "1495.00;605.00", "size": "64;14", "children": []}, {"name": null, "role": "AXTextField", "description": null, "role_description": "text field", "value": "", "position": "1564.00;602.00", "size": "132;19", "children": []}]}, {"name": null, "role": "AXRow", "description": null, "role_description": "row", "value": null, "position": "1478.00;626.00", "size": "238;28", "children": [{"name": null, "role": "AXStaticText", "description": null, "role_description": "text", "value": "Solo", "position": "1495.00;633.00", "size": "64;14", "children": []}, {"name": null, "role": "AXTextField", "description": null, "role_description": "text field", "value": "", "position": "1564.00;630.00", "size": "132;19", "children": []}]}, {"name": null, "role": "AXRow", "description": null, "role_description": "row", "value": null, "position": "1478.00;654.00", "size": "238;28", "children": [{"name": null, "role": "AXStaticText", "description": null, "role_description": "text", "value": "XC", "position": "1495.00;661.00", "size": "64;14", "children": []}, {"name": null, "role": "AXTextField", "description": null, "role_description": "text field", "value": "", "position": "1564.00;658.00", "size": "132;19", "children": []}]}, {"name": null, "role": "AXRow", "description": null, "role_description": "row", "value": null, "position": "1478.00;682.00", "size": "238;28", "children": [{"name": null, "role": "AXStaticText", "description": null, "role_description": "text", "value": "Sim Inst", "position": "1495.00;689.00", "size": "64;14", "children": []}, {"name": null, "role": "AXTextField", "description": null, "role_description": "text field", "value": "", "position": "1564.00;686.00", "size": "132;19", "children": []}]}, {"name": null, "role": "AXRow", "description": null, "role_description": "row", "value": null, "position": "1478.00;710.00", "size": "238;28", "children": [{"name": null, "role": "AXStaticText", "description": null, "role_description": "text", "value": "Actual Inst", "position": "1495.00;717.00", "size": "64;14", "children": []}, {"name": null, "role": "AXTextField", "description": null, "role_description": "text field", "value": "", "position": "1564.00;714.00", "size": "132;19", "children": []}]}, {"name": null, "role": "AXRow", "description": null, "role_description": "row", "value": null, "position": "1478.00;738.00", "size": "238;28", "children": [{"name": null, "role": "AXStaticText", "description": null, "role_description": "text", "value": "Simulator", "position": "1495.00;745.00", "size": "64;14", "children": []}, {"name": null, "role": "AXTextField", "description": null, "role_description": "text field", "value": "", "position": "1564.00;742.00", "size": "132;19", "children": []}]}, {"name": null, "role": "AXRow", "description": null, "role_description": "row", "value": null, "position": "1478.00;766.00", "size": "238;28", "children": [{"name": null, "role": "AXStaticText", "description": null, "role_description": "text", "value": "Ground", "position": "1495.00;773.00", "size": "64;14", "children": []}, {"name": null, "role": "AXTextField", "description": null, "role_description": "text field", "value": "", "position": "1564.00;770.00", "size": "132;19", "children": []}]}, {"name": null, "role": "AXRow", "description": null, "role_description": "row", "value": null, "position": "1478.00;794.00", "size": "238;60", "children": [{"name": null, "role": "AXGroup", "description": null, "role_description": "group", "value": null, "position": "1478.00;803.00", "size": "238;42", "children": [{"name": null, "role": "AXStaticText", "description": null, "role_description": "text", "value": "CREW", "position": "1492.00;818.00", "size": "219;22", "children": []}]}]}, {"name": null, "role": "AXRow", "description": null, "role_description": "row", "value": null, "position": "1478.00;854.00", "size": "238;28", "children": [{"name": null, "role": "AXStaticText", "description": null, "role_description": "text", "value": "PIC/P1 Crew", "position": "1495.00;861.00", "size": "64;14", "children": []}, {"name": null, "role": "AXTextField", "description": null, "role_description": "text field", "value": "", "position": "1564.00;858.00", "size": "132;19", "children": []}]}, {"name": null, "role": "AXRow", "description": null, "role_description": "row", "value": null, "position": "1478.00;882.00", "size": "238;28", "children": [{"name": null, "role": "AXStaticText", "description": null, "role_description": "text", "value": "Student", "position": "1495.00;889.00", "size": "64;14", "children": []}, {"name": null, "role": "AXTextField", "description": null, "role_description": "text field", "value": "", "position": "1564.00;886.00", "size": "132;19", "children": []}]}, {"name": null, "role": "AXRow", "description": null, "role_description": "row", "value": null, "position": "1478.00;910.00", "size": "238;28", "children": [{"name": null, "role": "AXStaticText", "description": null, "role_description": "text", "value": "Instructor", "position": "1495.00;917.00", "size": "64;14", "children": []}, {"name": null, "role": "AXTextField", "description": null, "role_description": "text field", "value": "", "position": "1564.00;914.00", "size": "132;19", "children": []}]}, {"name": null, "role": "AXRow", "description": null, "role_description": "row", "value": null, "position": "1478.00;938.00", "size": "238;60", "children": [{"name": null, "role": "AXGroup", "description": null, "role_description": "group", "value": null, "position": "1478.00;947.00", "size": "238;42", "children": [{"name": null, "role": "AXStaticText", "description": null, "role_description": "text", "value": "LANDINGS", "position": "1492.00;962.00", "size": "219;22", "children": []}]}]}, {"name": null, "role": "AXRow", "description": null, "role_description": "row", "value": null, "position": "1478.00;998.00", "size": "238;28", "children": [{"name": null, "role": "AXStaticText", "description": null, "role_description": "text", "value": "Day T/O", "position": "1495.00;1005.00", "size": "64;14", "children": []}, {"name": null, "role": "AXTextField", "description": null, "role_description": "text field", "value": "", "position": "1564.00;1002.00", "size": "132;19", "children": []}]}, {"name": null, "role": "AXRow", "description": null, "role_description": "row", "value": null, "position": "1478.00;1026.00", "size": "238;28", "children": [{"name": null, "role": "AXStaticText", "description": null, "role_description": "text", "value": "Day Ldg", "position": "1495.00;1033.00", "size": "64;14", "children": []}, {"name": null, "role": "AXTextField", "description": null, "role_description": "text field", "value": "", "position": "1564.00;1030.00", "size": "132;19", "children": []}]}, {"name": null, "role": "AXRow", "description": null, "role_description": "row", "value": null, "position": "1478.00;1054.00", "size": "238;28", "children": [{"name": null, "role": "AXStaticText", "description": null, "role_description": "text", "value": "Night T/O", "position": "1495.00;1061.00", "size": "64;14", "children": []}, {"name": null, "role": "AXTextField", "description": null, "role_description": "text field", "value": "", "position": "1564.00;1058.00", "size": "132;19", "children": []}]}, {"name": null, "role": "AXRow", "description": null, "role_description": "row", "value": null, "position": "1478.00;1082.00", "size": "238;28", "children": [{"name": null, "role": "AXStaticText", "description": null, "role_description": "text", "value": "Night Ldg", "position": "1495.00;1089.00", "size": "64;14", "children": []}, {"name": null, "role": "AXTextField", "description": null, "role_description": "text field", "value": "", "position": "1564.00;1086.00", "size": "132;19", "children": []}]}, {"name": null, "role": "AXRow", "description": null, "role_description": "row", "value": null, "position": "1478.00;1110.00", "size": "238;60", "children": [{"name": null, "role": "AXGroup", "description": null, "role_description": "group", "value": null, "position": "1478.00;1119.00", "size": "238;42", "children": [{"name": null, "role": "AXStaticText", "description": null, "role_description": "text", "value": "OPERATIONS", "position": "1492.00;1134.00", "size": "219;22", "children": []}]}]}, {"name": null, "role": "AXRow", "description": null, "role_description": "row", "value": null, "position": "1478.00;1170.00", "size": "238;50", "children": [{"name": null, "role": "AXComboBox", "description": null, "role_description": "combo box", "value": "", "position": "1565.00;1173.00", "size": "109;22", "children": [{"name": "", "role": "AXButton", "description": null, "role_description": "button", "value": null, "position": "1656.00;1174.50", "size": "22;19", "children": []}]}, {"name": null, "role": "AXTextField", "description": null, "role_description": "text field", "value": "", "position": "1679.00;1175.00", "size": "17;18", "children": []}, {"name": null, "role": "AXTextField", "description": null, "role_description": "text field", "value": "", "position": "1634.00;1198.00", "size": "62;18", "children": []}, {"name": null, "role": "AXTextField", "description": null, "role_description": "text field", "value": "", "position": "1565.00;1198.00", "size": "61;18", "children": []}, {"name": null, "role": "AXStaticText", "description": null, "role_description": "text", "value": "Approach 1", "position": "1495.00;1177.00", "size": "64;14", "children": []}]}, {"name": null, "role": "AXRow", "description": null, "role_description": "row", "value": null, "position": "1478.00;1220.00", "size": "238;50", "children": [{"name": null, "role": "AXComboBox", "description": null, "role_description": "combo box", "value": "", "position": "1565.00;1223.00", "size": "109;22", "children": [{"name": "", "role": "AXButton", "description": null, "role_description": "button", "value": null, "position": "1656.00;1224.50", "size": "22;19", "children": []}]}, {"name": null, "role": "AXTextField", "description": null, "role_description": "text field", "value": "", "position": "1679.00;1225.00", "size": "17;18", "children": []}, {"name": null, "role": "AXTextField", "description": null, "role_description": "text field", "value": "", "position": "1634.00;1248.00", "size": "62;18", "children": []}, {"name": null, "role": "AXTextField", "description": null, "role_description": "text field", "value": "", "position": "1565.00;1248.00", "size": "61;18", "children": []}, {"name": null, "role": "AXStaticText", "description": null, "role_description": "text", "value": "Approach 2", "position": "1495.00;1227.00", "size": "64;14", "children": []}]}, {"name": null, "role": "AXRow", "description": null, "role_description": "row", "value": null, "position": "1478.00;1270.00", "size": "238;28", "children": [{"name": null, "role": "AXStaticText", "description": null, "role_description": "text", "value": "Holds", "position": "1495.00;1277.00", "size": "64;14", "children": []}, {"name": null, "role": "AXTextField", "description": null, "role_description": "text field", "value": "", "position": "1564.00;1274.00", "size": "132;19", "children": []}]}, {"name": null, "role": "AXRow", "description": null, "role_description": "row", "value": null, "position": "1478.00;1298.00", "size": "238;60", "children": [{"name": null, "role": "AXGroup", "description": null, "role_description": "group", "value": null, "position": "1478.00;1307.00", "size": "238;42", "children": [{"name": null, "role": "AXStaticText", "description": null, "role_description": "text", "value": "NOTES", "position": "1492.00;1322.00", "size": "219;22", "children": []}]}]}, {"name": null, "role": "AXRow", "description": null, "role_description": "row", "value": null, "position": "1478.00;1358.00", "size": "238;150", "children": [{"name": null, "role": "AXTextField", "description": null, "role_description": "text field", "value": "", "position": "1498.00;1366.00", "size": "198;135", "children": []}]}, {"name": null, "role": "AXRow", "description": null, "role_description": "row", "value": null, "position": "1478.00;1508.00", "size": "238;22", "children": [{"name": "Flight_Review", "role": "AXCheckBox", "description": null, "role_description": "checkbox", "value": 0, "position": "1583.00;1510.00", "size": "115;18", "children": []}]}]}, {"name": null, "role": "AXGroup", "description": null, "role_description": "group", "value": null, "position": "1478.00;80.00", "size": "251;37", "children": [{"name": "", "role": "AXCheckBox", "description": null, "role_description": "toggle button", "value": 0, "position": "1484.00;88.00", "size": "16;16", "children": []}, {"name": "", "role": "AXCheckBox", "description": "unlocked lock", "role_description": "toggle button", "value": 0, "position": "1505.00;86.00", "size": "12;20", "children": []}, {"name": "", "role": "AXButton", "description": null, "role_description": "button", "value": null, "position": "1502.00;88.00", "size": "18;18", "children": []}]}]}, {"name": null, "role": "AXGroup", "description": null, "role_description": "group", "value": null, "position": "218.00;963.00", "size": "1508;34", "children": [{"name": null, "role": "AXStaticText", "description": null, "role_description": "text", "value": "0:00 hours, 0:00 night, 0:00 day and 0 landings in 1 flights", "position": "266.00;971.00", "size": "1197;14", "children": []}, {"name": null, "role": "AXStaticText", "description": null, "role_description": "text", "value": "", "position": "266.00;971.00", "size": "1197;14", "children": []}, {"name": null, "role": "AXTextField", "description": null, "role_description": "search text field", "value": "", "position": "1489.00;968.00", "size": "219;19", "children": [{"name": "", "role": "AXButton", "description": "search", "role_description": "button", "value": null, "position": "1491.00;968.00", "size": "24;19", "children": []}]}, {"name": "", "role": "AXButton", "description": "add", "role_description": "button", "value": null, "position": "228.00;966.00", "size": "32;25", "children": []}]}]}, {"name": null, "role": "AXToolbar", "description": null, "role_description": "toolbar", "value": null, "position": "0.00;28.00", "size": "1728;52", "children": [{"name": "Logbook", "role": "AXButton", "description": null, "role_description": "button", "value": null, "position": "555.00;28.00", "size": "60;52", "children": []}, {"name": "Trips", "role": "AXButton", "description": null, "role_description": "button", "value": null, "position": "614.50;28.00", "size": "55;52", "children": []}, {"name": "Reports", "role": "AXButton", "description": null, "role_description": "button", "value": null, "position": "669.50;28.00", "size": "55;52", "children": []}, {"name": "Types", "role": "AXButton", "description": null, "role_description": "button", "value": null, "position": "724.50;28.00", "size": "55;52", "children": []}, {"name": "Aircraft", "role": "AXButton", "description": null, "role_description": "button", "value": null, "position": "779.50;28.00", "size": "55;52", "children": []}, {"name": "Places", "role": "AXButton", "description": null, "role_description": "button", "value": null, "position": "834.50;28.00", "size": "55;52", "children": []}, {"name": "People", "role": "AXButton", "description": null, "role_description": "button", "value": null, "position": "889.50;28.00", "size": "55;52", "children": []}, {"name": "Certificates", "role": "AXButton", "description": null, "role_description": "button", "value": null, "position": "944.50;28.00", "size": "75;52", "children": []}, {"name": "Sync", "role": "AXButton", "description": null, "role_description": "button", "value": null, "position": "1572.50;28.00", "size": "40;52", "children": []}, {"name": "Backups", "role": "AXButton", "description": null, "role_description": "button", "value": null, "position": "1612.50;28.00", "size": "59;52", "children": []}, {"name": "Notices", "role": "AXButton", "description": null, "role_description": "button", "value": null, "position": "1671.50;28.00", "size": "54;52", "children": []}]}, {"name": null, "role": "AXButton", "description": null, "role_description": "close button", "value": null, "position": "7.00;6.00", "size": "14;16", "children": []}, {"name": null, "role": "AXButton", "description": null, "role_description": "full screen button", "value": null, "position": "47.00;6.00", "size": "14;16", "children": [{"name": null, "role": "AXGroup", "description": null, "role_description": "group", "value": null, "position": "47.00;6.00", "size": "14;16", "children": [{"name": null, "role": "AXGroup", "description": null, "role_description": "group", "value": null, "position": "47.00;6.00", "size": "14;16", "children": []}]}]}, {"name": null, "role": "AXButton", "description": null, "role_description": "minimize button", "value": null, "position": "27.00;6.00", "size": "14;16", "children": []}, {"name": null, "role": "AXStaticText", "description": null, "role_description": "text", "value": "LogTen", "position": "838.00;5.00", "size": "51;16", "children": []}]}